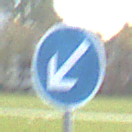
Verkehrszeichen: VorgeschriebeneVorbeifahrtLinks
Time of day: MorningAfternoon
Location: Outdoor (Suburban)
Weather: PartlyCloudy
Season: NotSpecified
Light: Natural